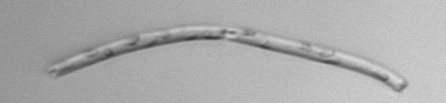
Label: Eucampia_morphytype1